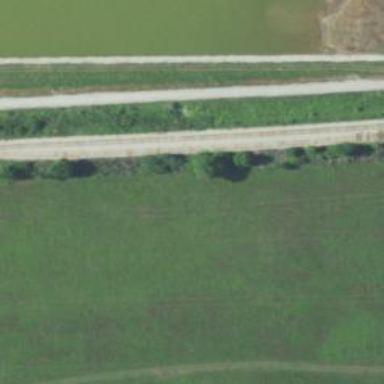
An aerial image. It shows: Railway siding with rails.